Field crop: maize
Growth stage: 2
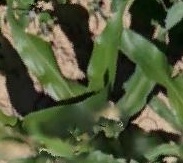
Species: maize